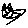
Label: cat